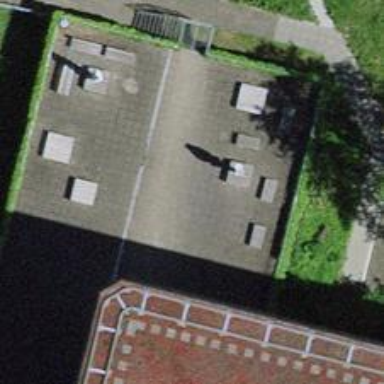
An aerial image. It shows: Library.